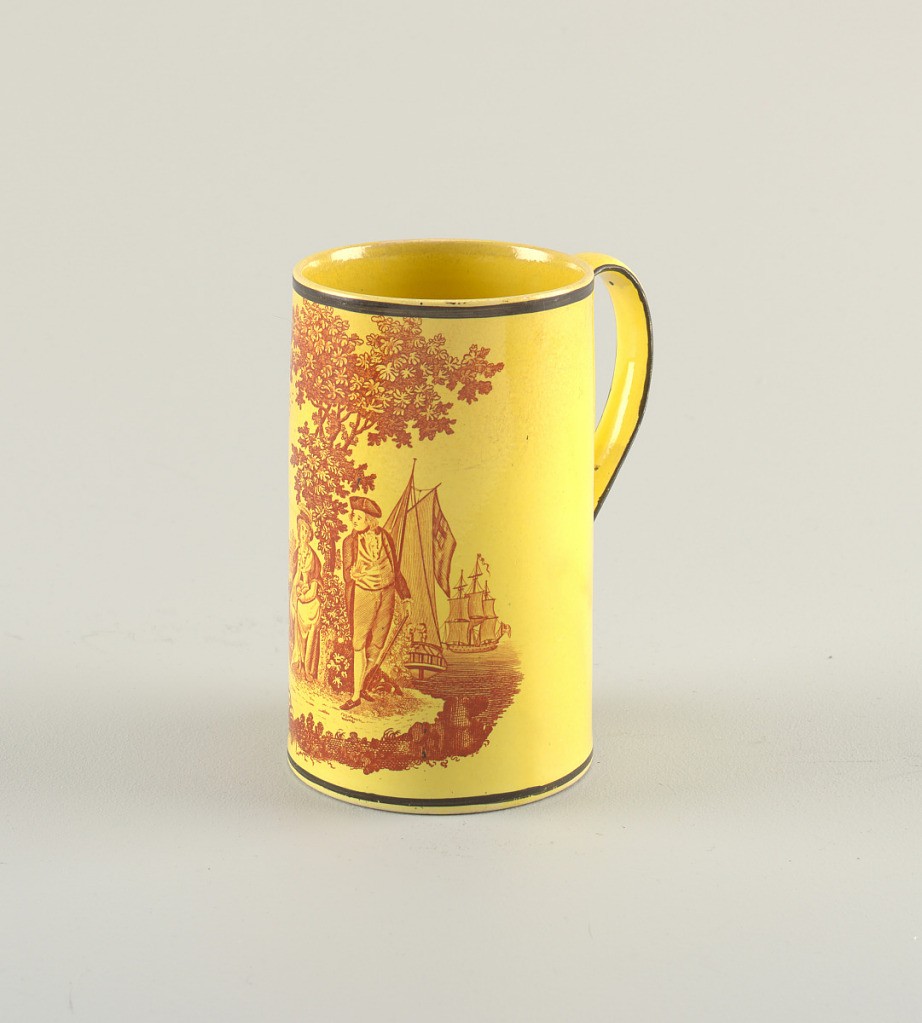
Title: Mug
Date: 18th–mid-19th century
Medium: Red transfer on stoneware
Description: Depiction of couple in landscape. Woman seated and man standing looking towards her. Trees in background; sea and ship dock to right on yellow. Black rim above and on handle.